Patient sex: M
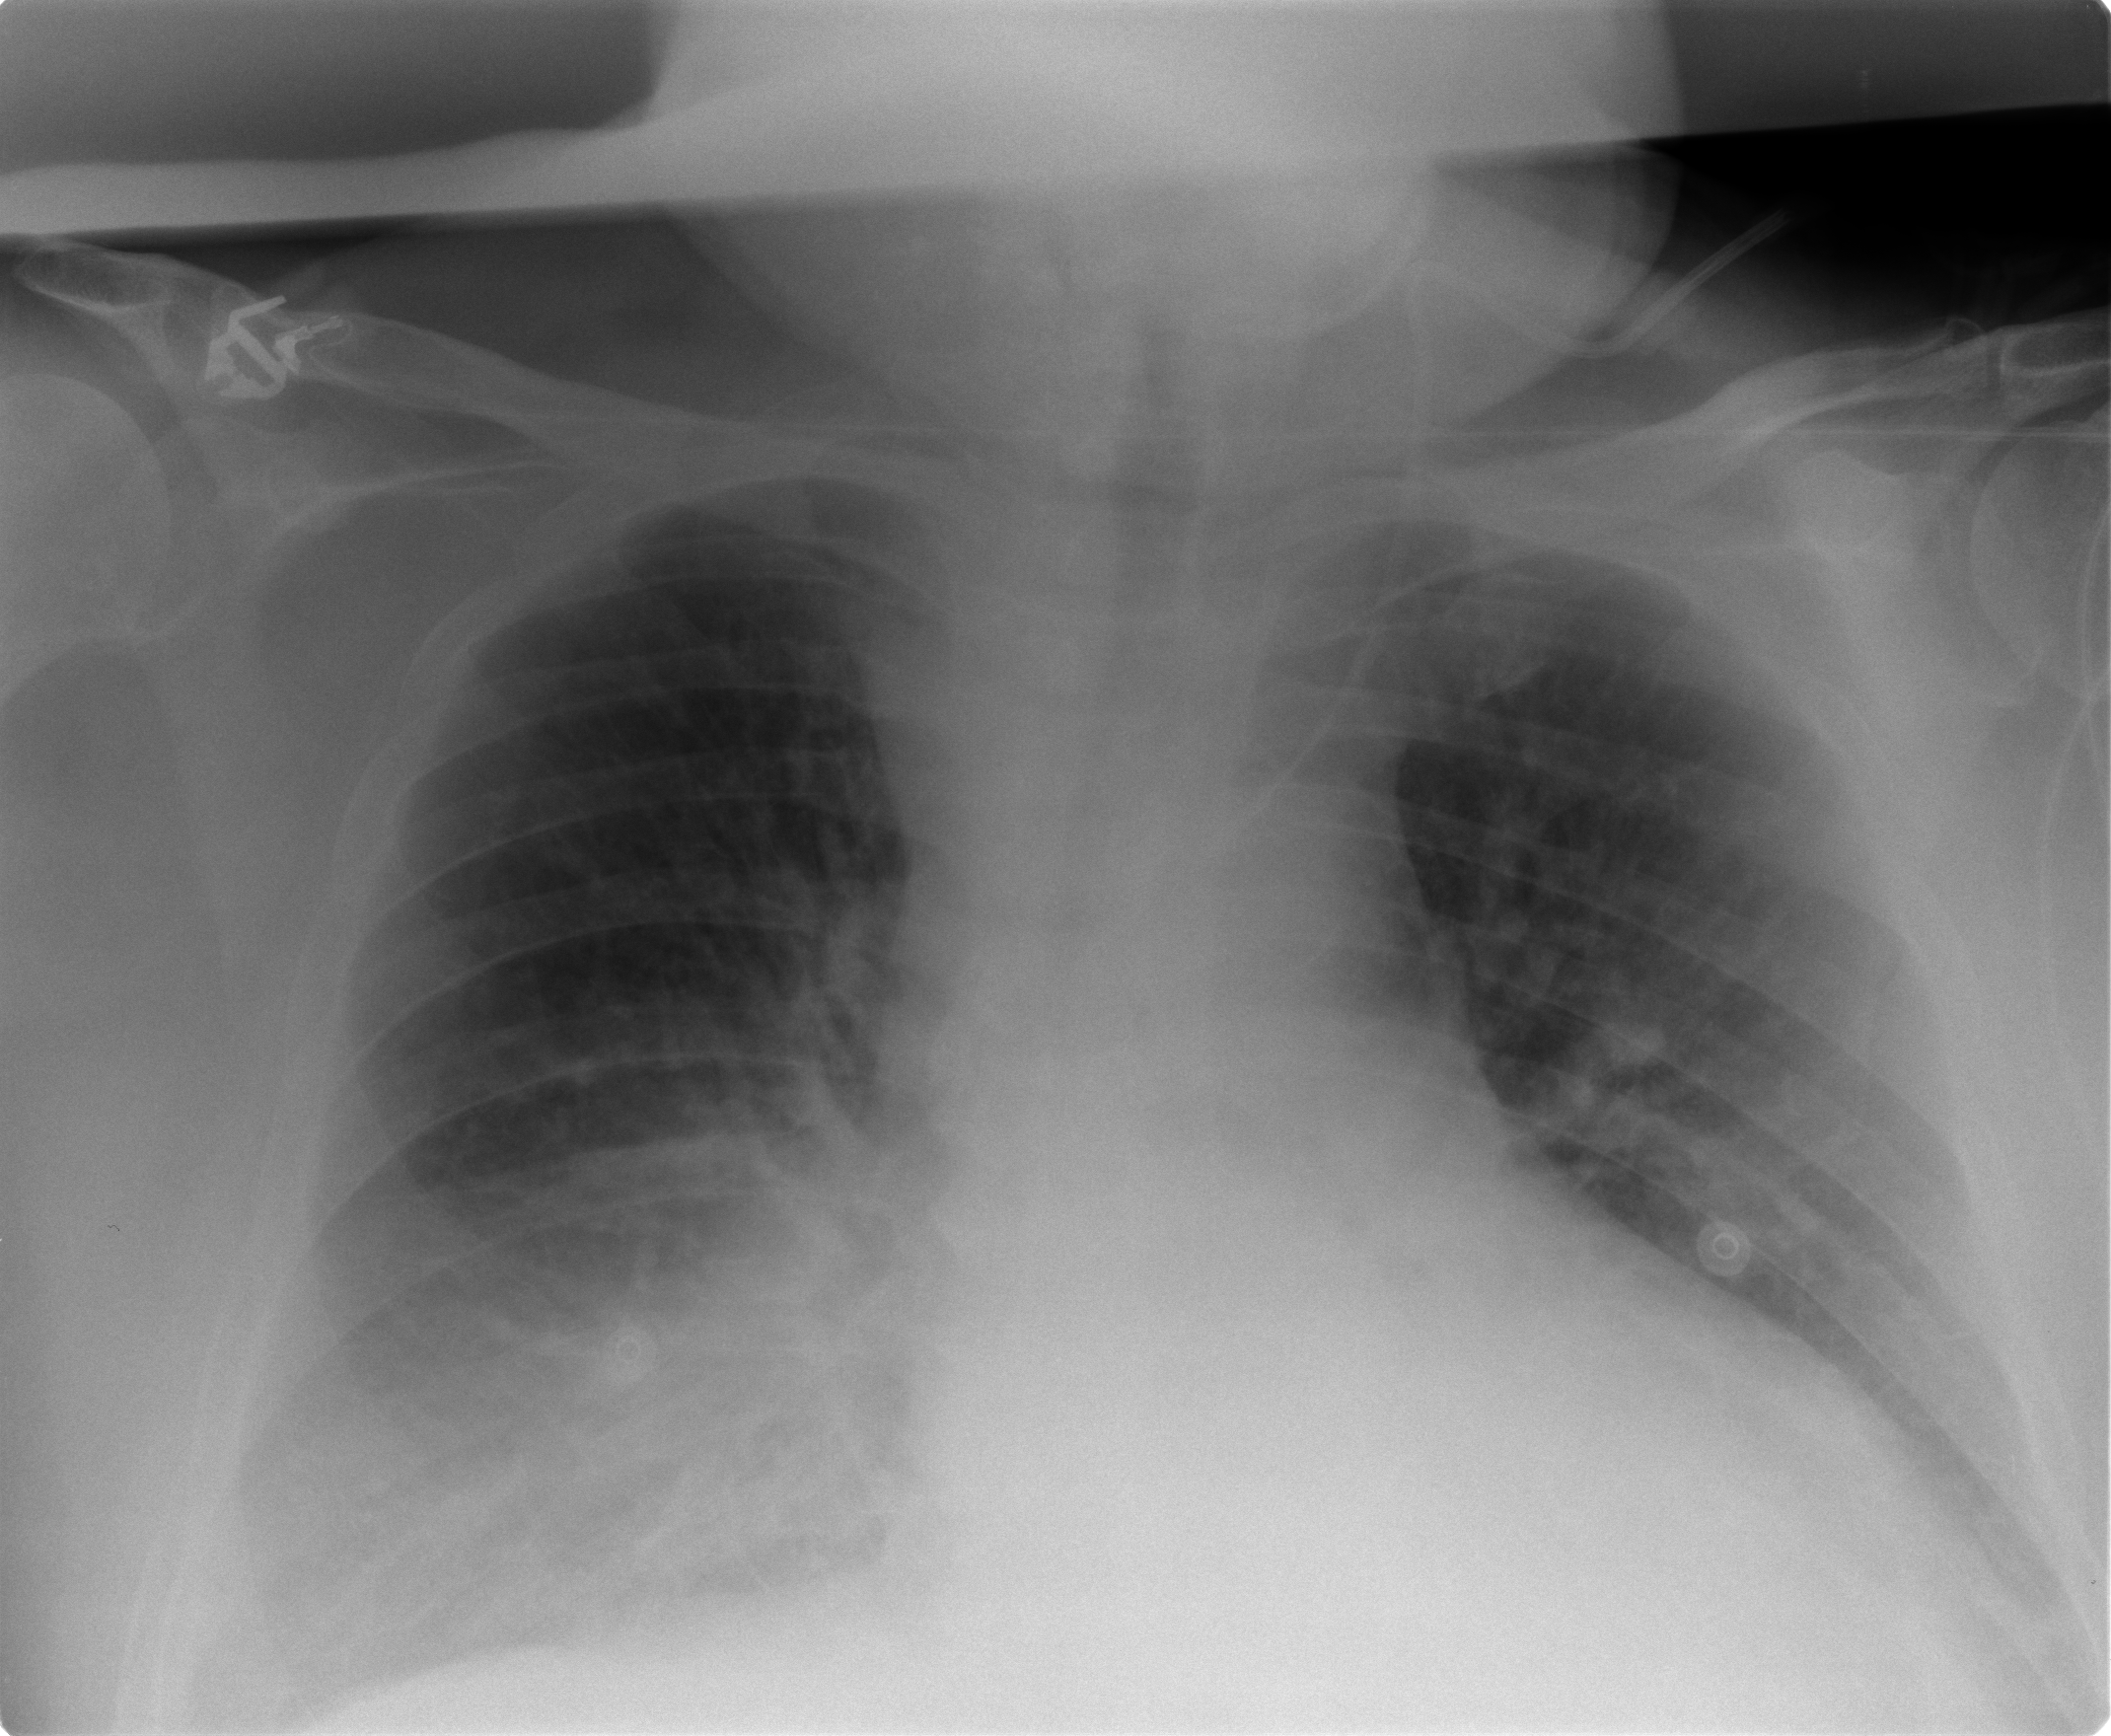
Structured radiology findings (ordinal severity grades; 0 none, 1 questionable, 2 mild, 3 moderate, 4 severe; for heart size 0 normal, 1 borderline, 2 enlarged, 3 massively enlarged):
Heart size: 1
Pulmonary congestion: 2
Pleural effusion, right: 2
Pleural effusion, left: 1
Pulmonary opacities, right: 2
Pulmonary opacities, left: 0
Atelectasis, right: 2
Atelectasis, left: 2